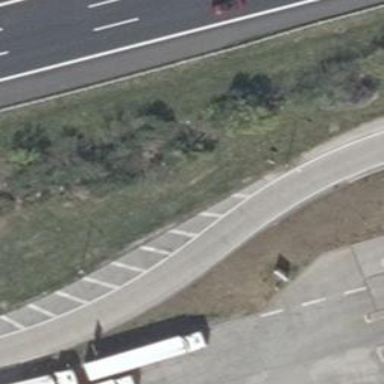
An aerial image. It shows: Asphalt road designated for service vehicles.